Question: I have the following code:
'''
import sympy as syp
x, y = syp.symbols('x, y')
Equation_1 = - 2*x + y**2 - 5
Equation_2 = x**3 + syp.sin(y) - 10
syp.plot_implicit(syp.Or(syp.Eq(Equation_1, 0), syp.Eq(Equation_2, 0)), (x, -50, 50), (y, -50, 50))
'''
which provides this picture:

Do you know any hack that can be used to change the color of the second curve? I think it's not directly possible, according to Sympy's <URL>.
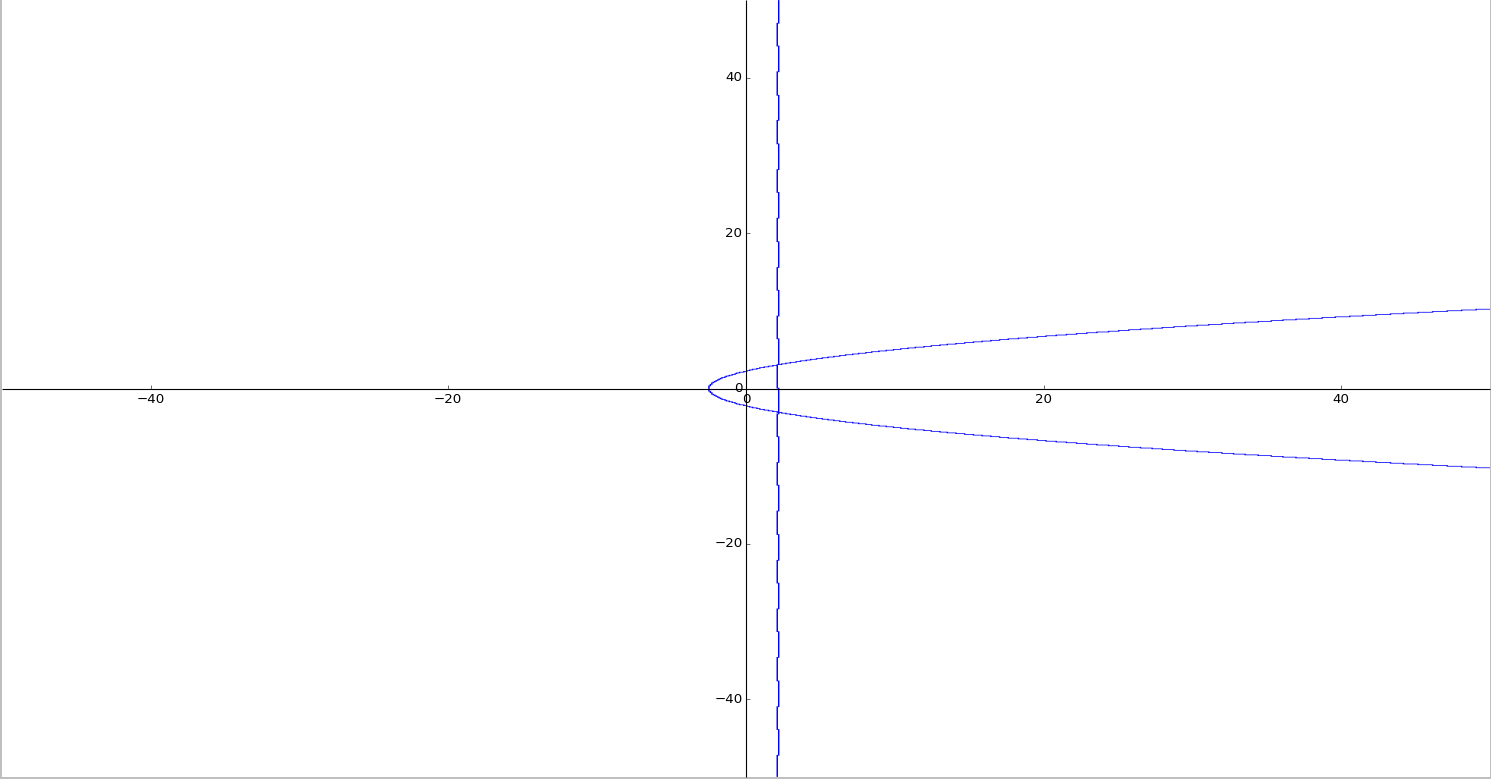
Answer: This is your hack, the '.extend()' method of Sympy's 'Plot' objects
'''
import sympy as syp
x, y = syp.symbols('x, y')
Eq0 = - 2*x + y**2 - 5
Eq1 = x**3 + syp.sin(y) - 10
p0 = syp.plot_implicit(Eq0, (x, -50, 50), (y, -50, 50), show=False)
p1 = syp.plot_implicit(Eq1, (x, -50, 50), (y, -50, 50), show=False, line_color='r')
p0.extend(p1)
p0.show()
'''
<URL>